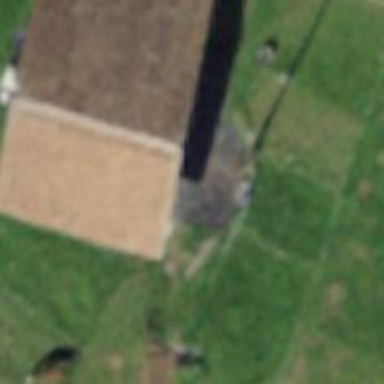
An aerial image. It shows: Barn.